Question: I have the following python MWE (code is explained below)
'''
#!/usr/bin/python
from scipy import integrate
from math import *
import numpy
import matplotlib.pyplot as plt
def base_equations(y,t,center):
return [5*exp(-(t-center)**2/3),-5*exp(-(t-center)**2/3)]
def eqexec1(y,t):
return base_equations(y,t,30)
def eqexec2(y,t):
return base_equations(y,t,60)
inits=[0.5, 0.5]
trange=numpy.arange(0,100,0.1)
print trange
y1=integrate.odeint(eqexec1,inits, trange, full_output=0, printmessg=1)
y2=integrate.odeint(eqexec2,inits, trange, full_output=0, printmessg=1)
plt.plot(trange,y1,trange,y2)
plt.legend(["y1a","y1b","y2a","y2b"])
plt.xlabel("Time")
plt.show()
'''
As you can see, I'm integrating a set of equations ('base_equations') which are, in essence, a Gaussian pulse. I use 'odeint' to numerically solve these equations for two center points of the pulse (30 and 60).
For the first center point (t=30), equation y1 yields expected behavior: the pulse is visible.
For the second center point (t=60), equation y2 yields unexpected behavior: no pulse is visible at all!
The switch between working and not working occurs between 47 and 48.
Graphical output is as below. The expected output is that lines y2a and y2b will show a dramatic change around 60, but they do not.

Any thoughts as to what might be going on?
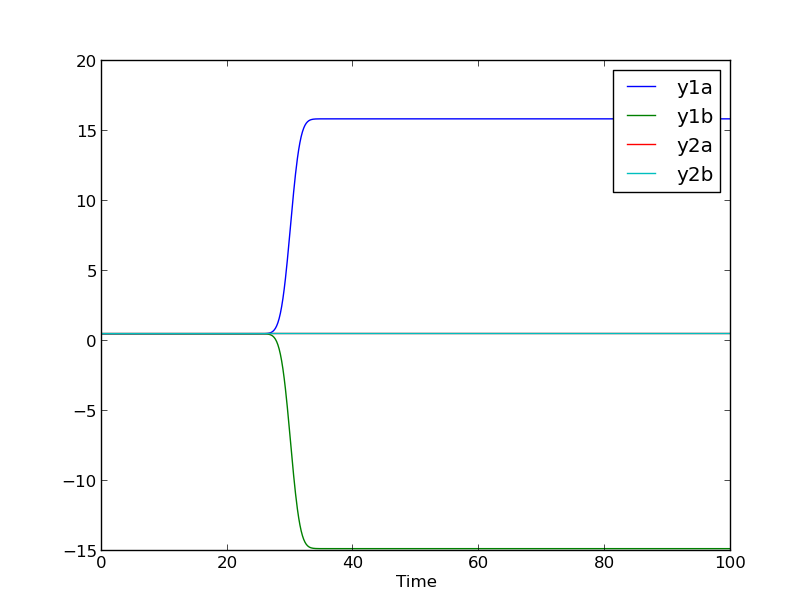
Answer: The integrator increases its step size in the initial region where the derivative is vanishing, and the steps become so large that it steps over the gaussian peak never seeing it.
You can to tell the integrator to not increase the step size too much:
'''
y2 = integrate.odeint(eqexec2,inits, trange, full_output=0, printmessg=1,hmax=1.0)
'''